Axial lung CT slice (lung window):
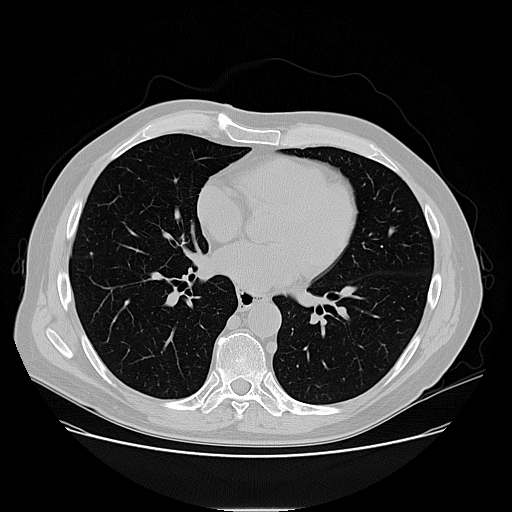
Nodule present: no